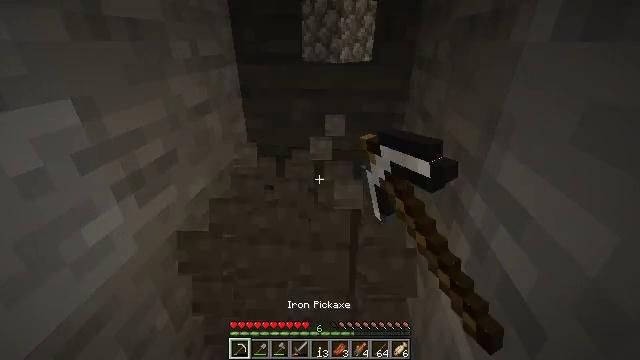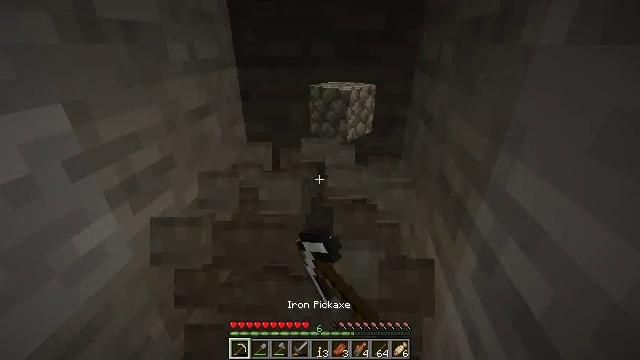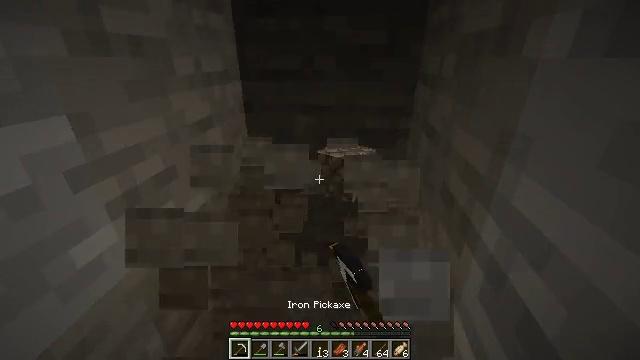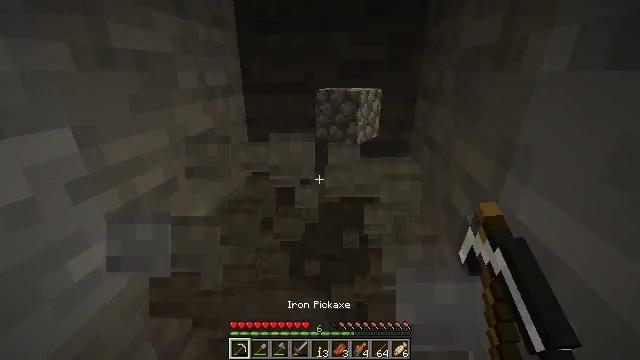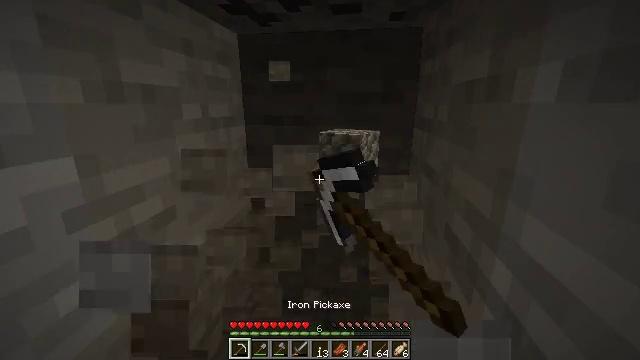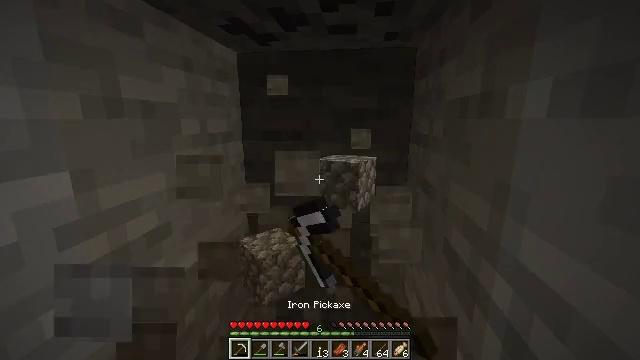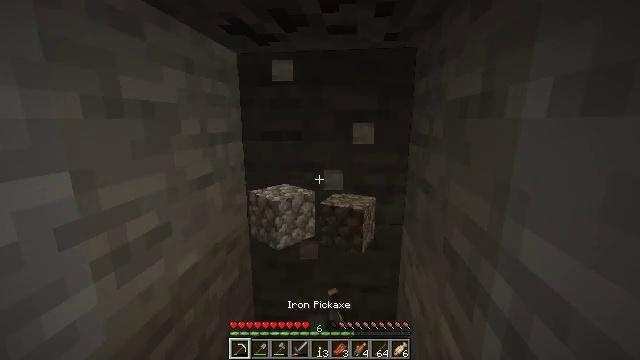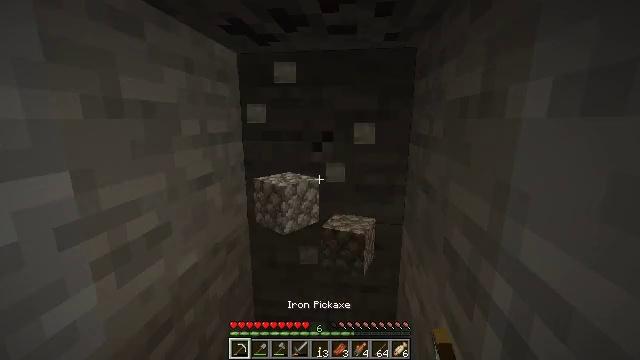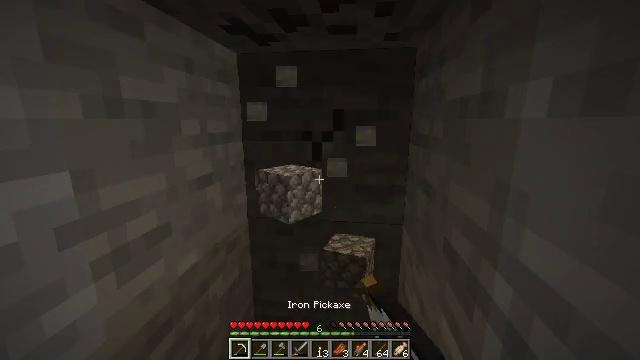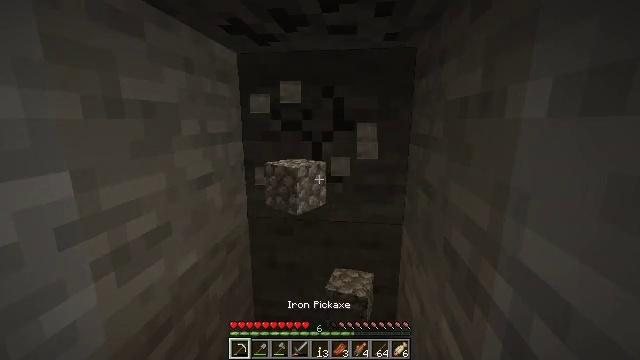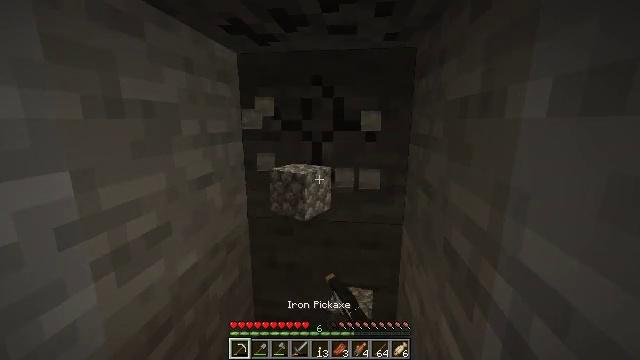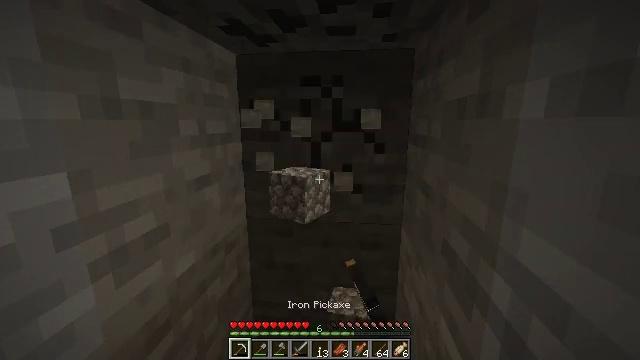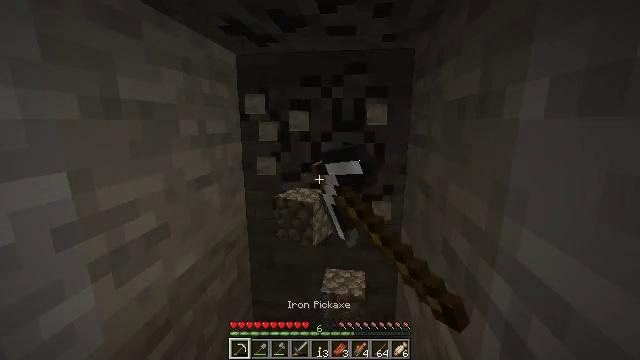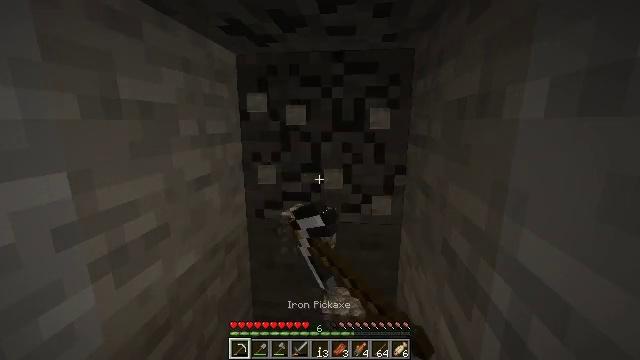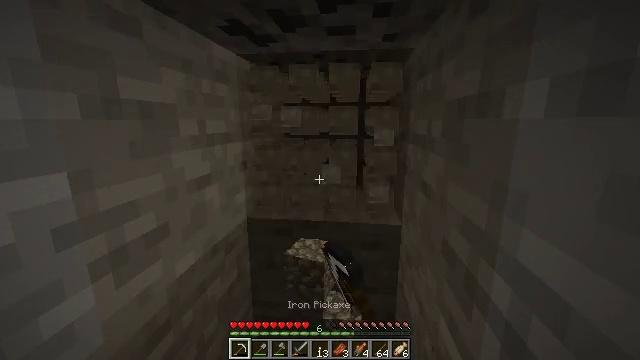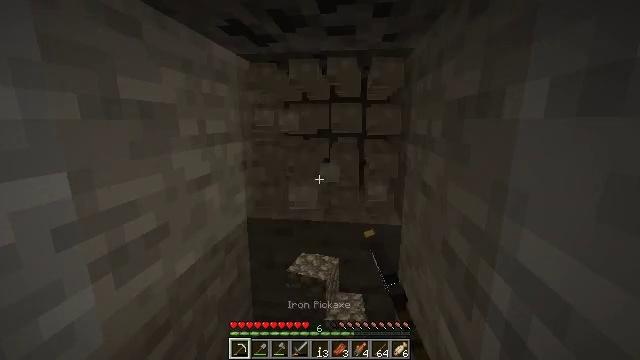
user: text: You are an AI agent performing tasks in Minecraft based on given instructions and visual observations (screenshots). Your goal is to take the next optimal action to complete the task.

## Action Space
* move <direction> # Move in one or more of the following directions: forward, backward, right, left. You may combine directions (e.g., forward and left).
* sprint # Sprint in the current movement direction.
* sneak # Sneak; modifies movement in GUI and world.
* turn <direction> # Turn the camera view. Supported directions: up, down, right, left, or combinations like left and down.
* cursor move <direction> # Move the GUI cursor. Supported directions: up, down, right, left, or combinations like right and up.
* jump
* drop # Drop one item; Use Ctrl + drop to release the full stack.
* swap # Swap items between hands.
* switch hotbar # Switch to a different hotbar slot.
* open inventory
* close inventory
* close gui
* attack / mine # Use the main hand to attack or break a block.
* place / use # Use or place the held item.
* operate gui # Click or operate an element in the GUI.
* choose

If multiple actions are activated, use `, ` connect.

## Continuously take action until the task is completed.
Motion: motion action
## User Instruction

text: Dig up the stone with a tool.
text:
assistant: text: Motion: attack / mine
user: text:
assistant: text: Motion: turn up, attack / mine
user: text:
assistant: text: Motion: turn up, attack / mine
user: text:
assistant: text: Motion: turn up, attack / mine
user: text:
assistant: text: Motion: turn up, attack / mine
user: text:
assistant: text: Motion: attack / mine
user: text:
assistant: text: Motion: attack / mine
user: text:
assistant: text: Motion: attack / mine
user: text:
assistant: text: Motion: attack / mine
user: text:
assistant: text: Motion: attack / mine
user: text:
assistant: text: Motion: attack / mine
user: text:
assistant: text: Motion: attack / mine
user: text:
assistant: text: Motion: attack / mine
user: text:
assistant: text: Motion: attack / mine
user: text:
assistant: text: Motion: attack / mine
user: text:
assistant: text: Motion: attack / mine
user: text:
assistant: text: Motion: attack / mine
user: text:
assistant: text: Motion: attack / mine
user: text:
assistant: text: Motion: turn down, attack / mine
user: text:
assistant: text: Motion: turn down, attack / mine
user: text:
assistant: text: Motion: attack / mine
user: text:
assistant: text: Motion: attack / mine
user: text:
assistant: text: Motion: attack / mine
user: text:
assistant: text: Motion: attack / mine
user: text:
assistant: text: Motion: attack / mine
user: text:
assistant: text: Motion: attack / mine
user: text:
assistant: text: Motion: attack / mine
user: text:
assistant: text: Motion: attack / mine
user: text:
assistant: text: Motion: attack / mine
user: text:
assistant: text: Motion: attack / mine